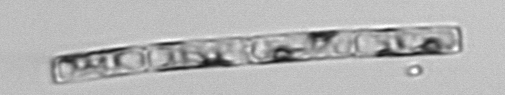
Label: Guinardia_delicatula